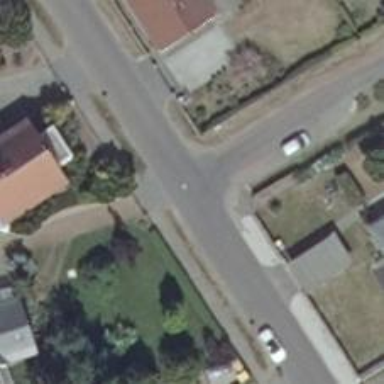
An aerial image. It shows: Residential road with asphalt surface. Sidewalk is present on the left side.